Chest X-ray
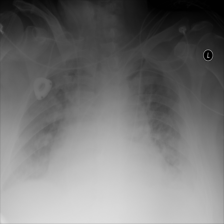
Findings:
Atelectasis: negative
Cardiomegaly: negative
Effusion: negative
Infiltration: negative
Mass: negative
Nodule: negative
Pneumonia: negative
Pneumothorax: negative
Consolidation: negative
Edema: negative
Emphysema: negative
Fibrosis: negative
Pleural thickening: negative
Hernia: negative